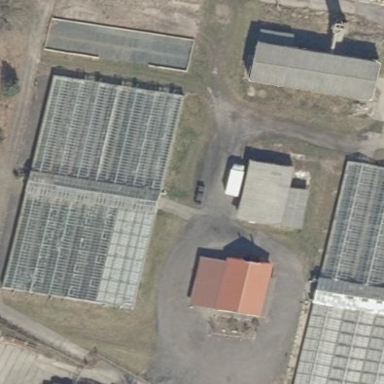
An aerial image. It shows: Greenhouse.